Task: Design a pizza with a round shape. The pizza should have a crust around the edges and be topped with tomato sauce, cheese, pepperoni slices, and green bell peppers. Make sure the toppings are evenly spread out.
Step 95:
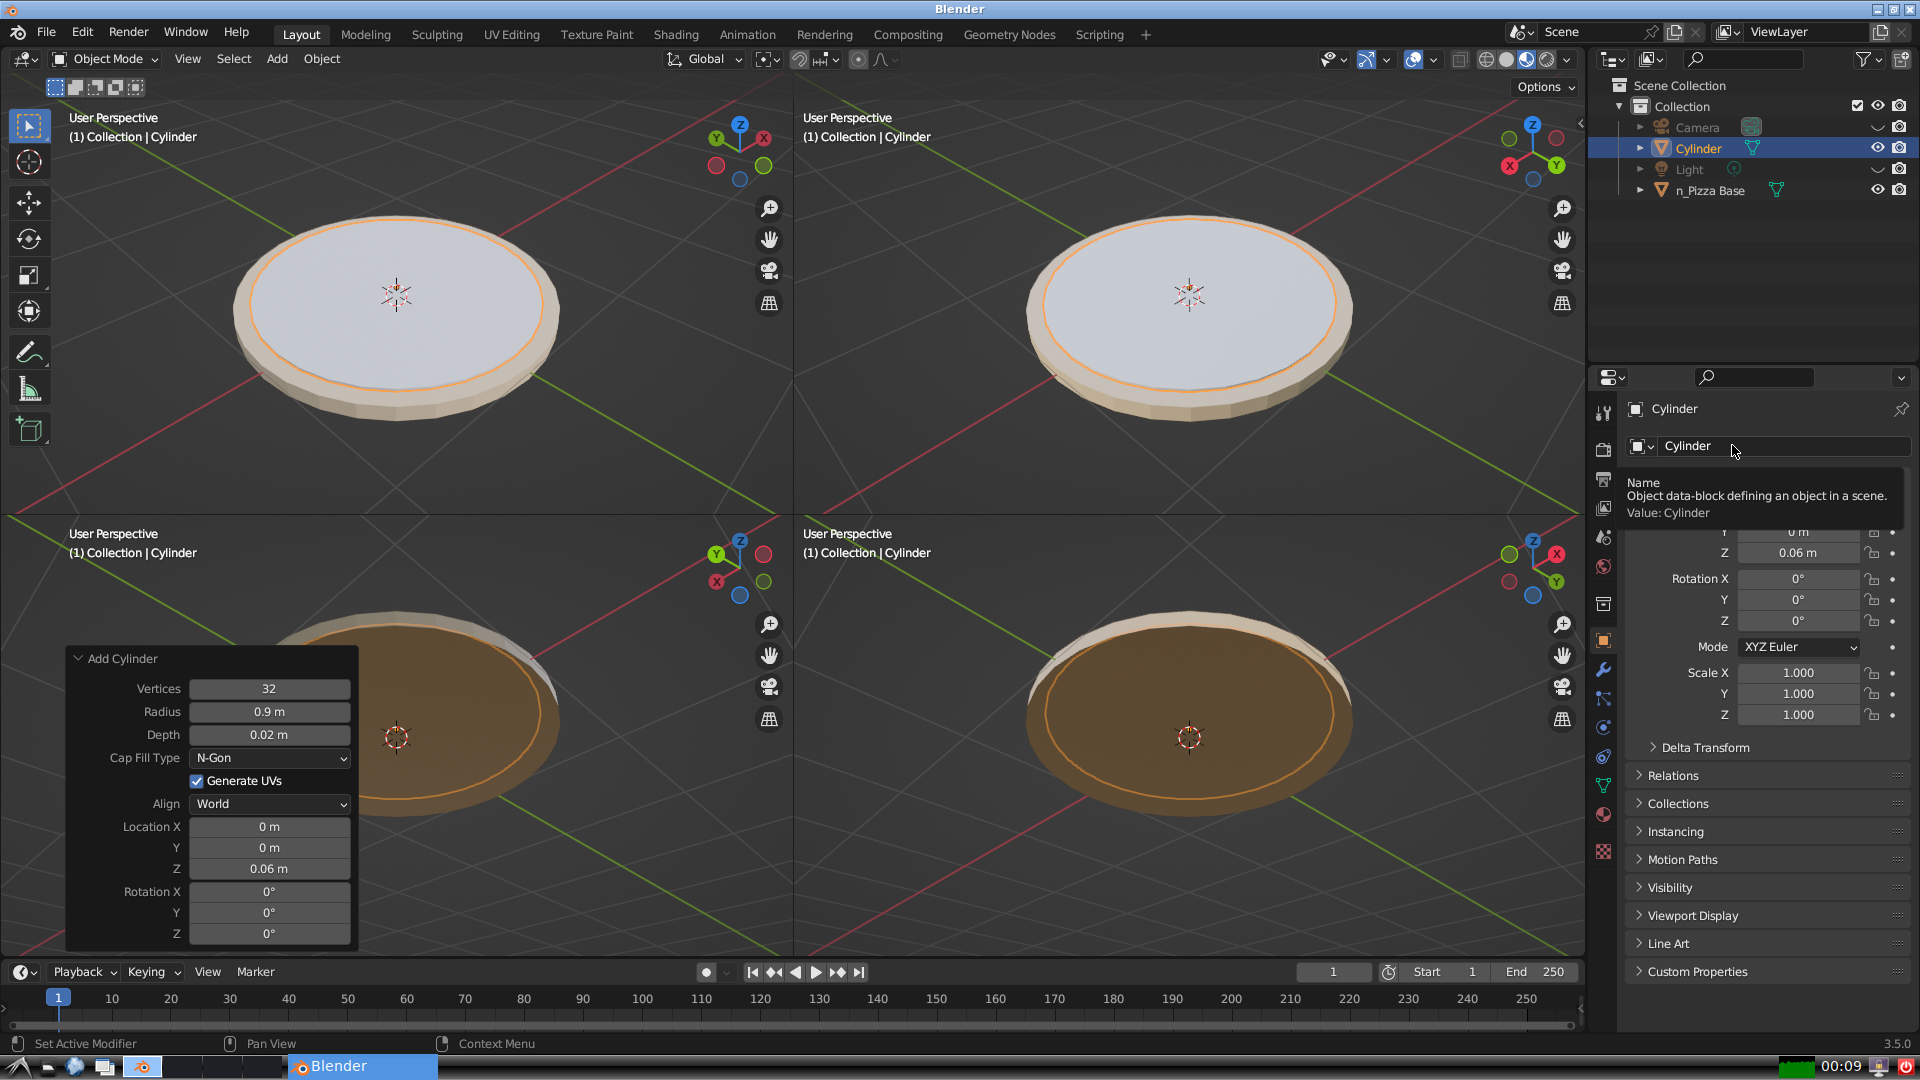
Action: click: no